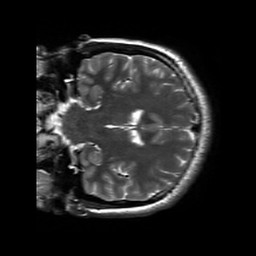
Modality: T2w
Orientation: coronal
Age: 27
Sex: female
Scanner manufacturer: siemens
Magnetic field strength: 3 T
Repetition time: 8.53 s
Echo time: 0.091 s